Question: I have a main form with a left panel and in the center of the form I have a page control..and I am trying to dock other forms on the page control, as I have seen on an example made by Alister Christie; the thing is that the dragging of forms into the pagecontrol is lazy; I've discovered that a JVCL dockserver and a JVCL dockclient will help me with this.. the thing is that I want to assign pagecontrol to JVCL dockserver as a custom dock panel, but i don't know how to do it: here is the code i wrote on the oncreate event of mainform
'''
procedure Tform1.FormCreate(Sender: TObject);
begin
jvdockserver1.CustomDockPanel := jvpagecontrol1;
end;
'''
could you please help me out?
Forgot to mention that I am a kind of a novice in programmning and I am using Delphi XE2;
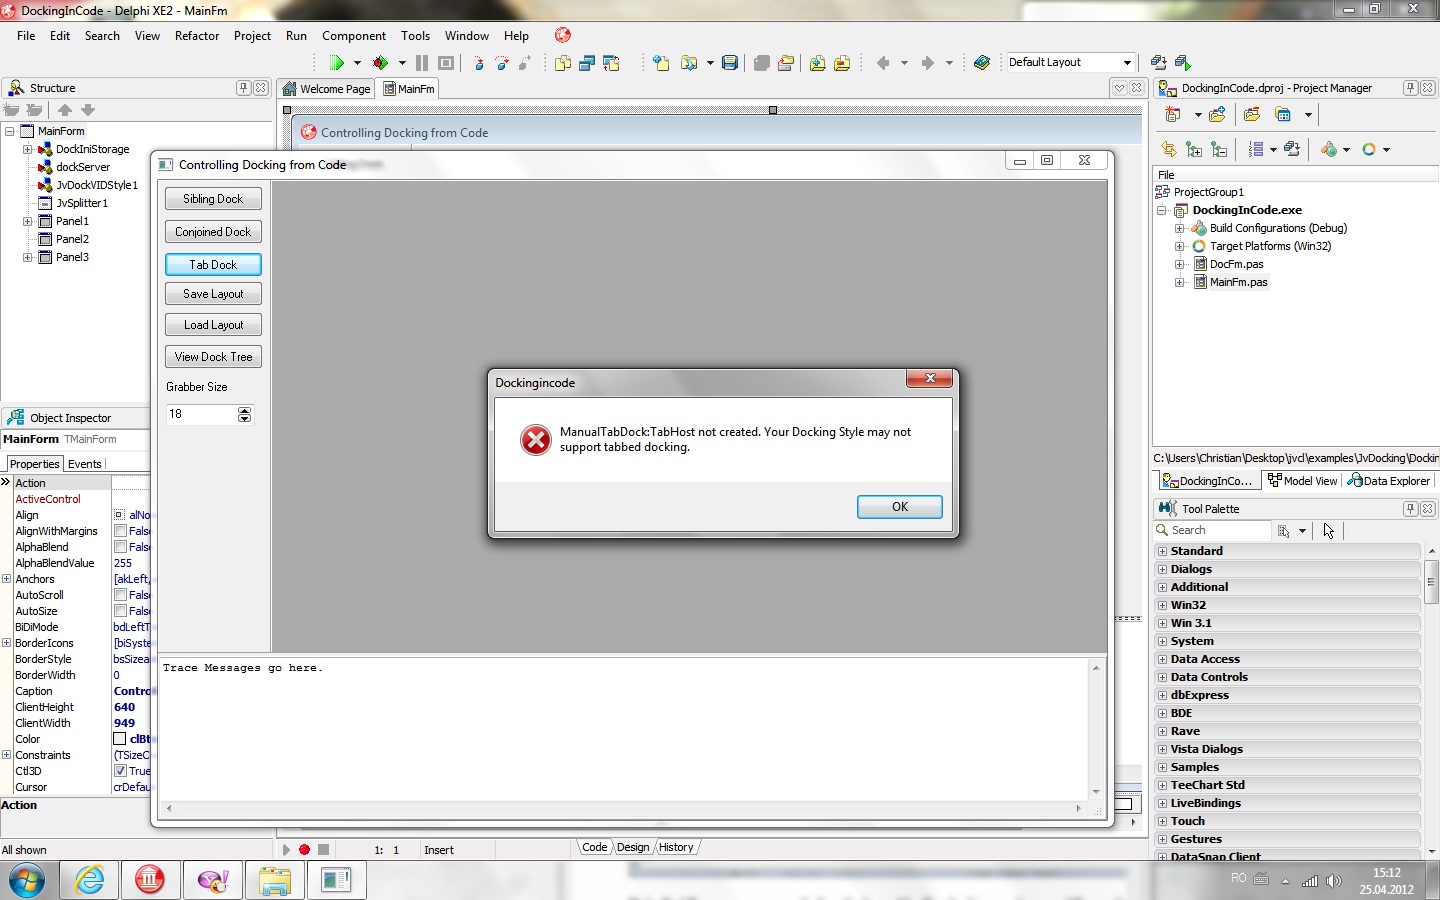
Answer: The JVCL Docking server component can only accept a PANEL as a docking location, either one of the built in ones, or a custom TPanel that you place on your form at designtime. However the Jedi Docking library will create page controls for you if you want it to. However, it has to be the one that manages them, because those controls could get moved (by you or by some other jvdocking code).
So, if you want to have some tabs visible, you should not try to use your own page control, instead you should use the Docking In Code Demo as your sample, which comes with the JVCL, in the folder 'jvcl\examples\JvDocking\DockingInCode'.
Here is what the tabs look like that the JvDocking system makes for you, using the 'CustomDockPanel' where the custom dock panel is attached to a TPanel, and then JvDocking "creates a page control" automatically for you when you need it:

Note that the pages are created or destroyed by the docking system, and the underlying work of managing the tabs is done by the JvDocking library, not by you.
The main thing you need to do is use this code from MainFm.pas:
'''
tabHost := ManualTabDock( ctrl, newDocFm1, newDocFm2);
'''